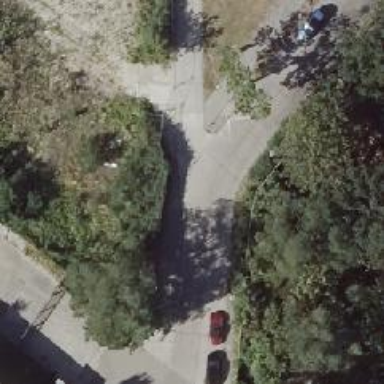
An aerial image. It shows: Concrete driveway.